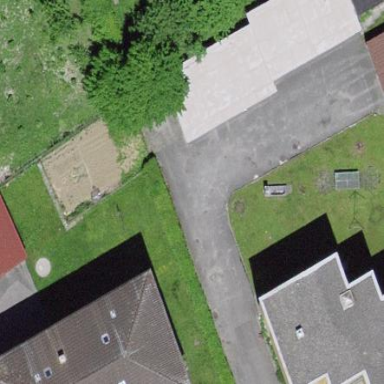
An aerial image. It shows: Garage building.